Question: The Unicode Standard version 6.3 <URL>.
Is the purpose of these character codes for specifying the <URL> in the resulting output? If so, what's required to achieve the desired output?
Below is an example of beamed notes created using musescore:

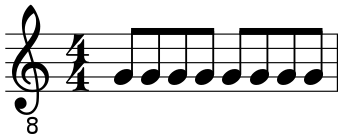
Answer: Yes, the purpose of these characters (which have been in Unicode since version 3.1) explicitly says, in <URL>: "Extensive ligature-like beams are used frequently in musical notation between groups of notes having short values. The practice is widespread and very predictable, so it is therefore amenable to algorithmic handling. The format characters U+1D173 musical symbol begin beam and U+1D174 musical symbol end beam can be used to indicate the extents of beam groupings.".
What you need is rendering software that implements this a font that contains suitable ligature characters. You may also need commands or markup or style sheet that requests for the use of ligatures. In practice, you probably won't find these, except perhaps in specialized music software.